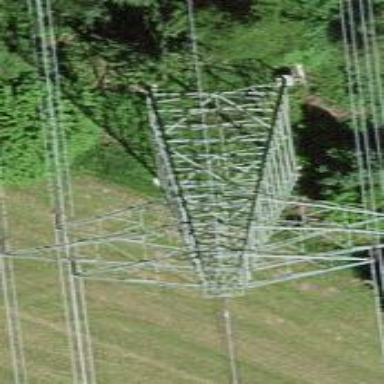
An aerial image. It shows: Towering power structure.